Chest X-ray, PA view. Patient: 35 years old, sex M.
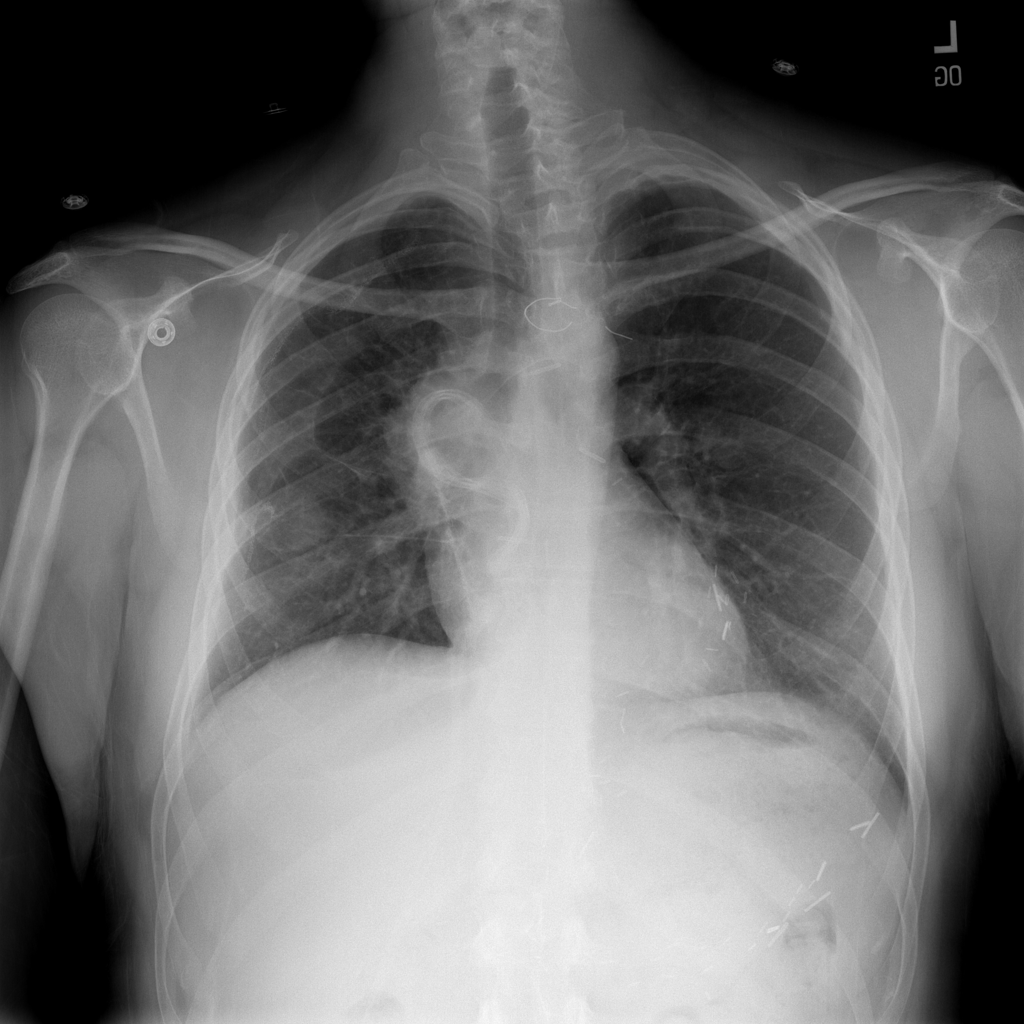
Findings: Nodule